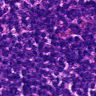
Metastatic tissue present: no